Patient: sex F, age 48
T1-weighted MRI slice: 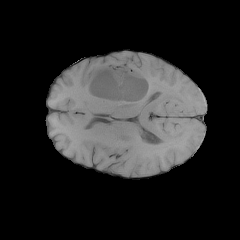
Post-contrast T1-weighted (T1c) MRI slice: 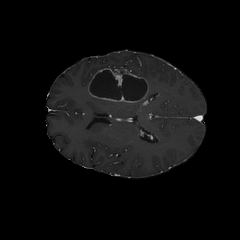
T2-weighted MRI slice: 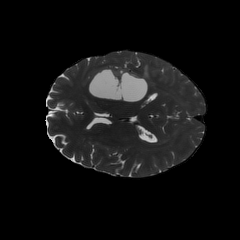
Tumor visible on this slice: yes
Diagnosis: Glioblastoma, IDH-wildtype
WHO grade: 4